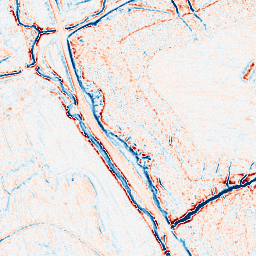
Category: edge_preserving
Decomposition family: anisotropic_diffusion
Decomposition parameters: iterations: 20
kappa: 50
gamma: 0.05
Upsampling method: linear_exact
Upsampling parameters: scale: 2
Upsampling scale: 2